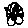
Label: car